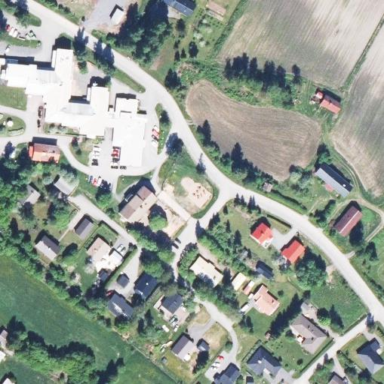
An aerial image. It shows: Kindergarten.